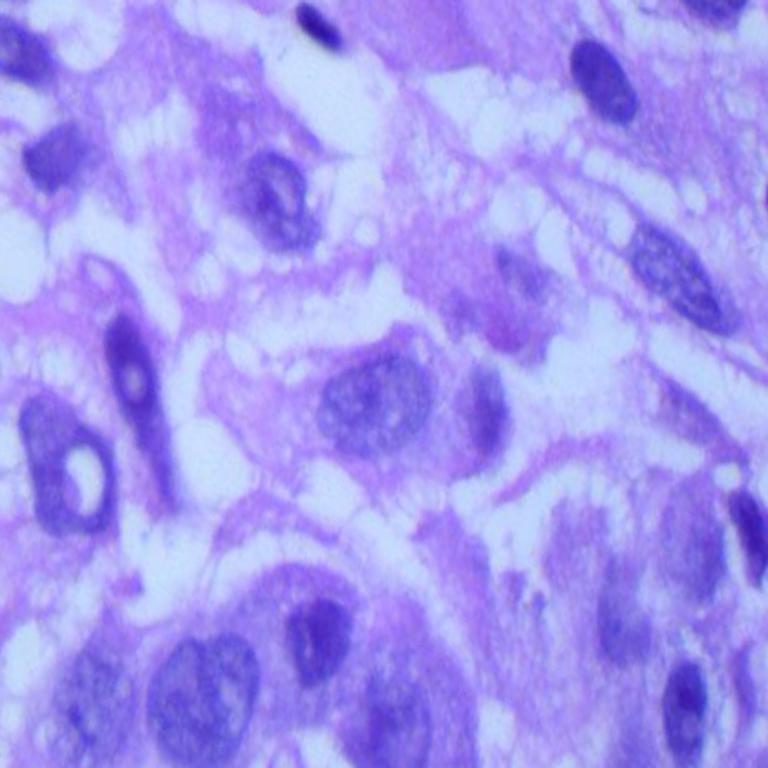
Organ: lung
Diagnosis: squamous carcinomas